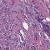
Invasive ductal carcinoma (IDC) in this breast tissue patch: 1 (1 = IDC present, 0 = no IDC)